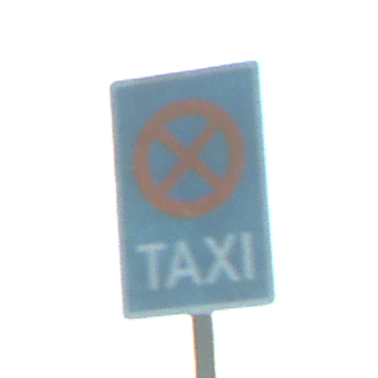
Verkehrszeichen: Taxenstand
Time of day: SunriseSunset
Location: Outdoor (RoadRail)
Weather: PartlyCloudy
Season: NotSpecified
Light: Natural